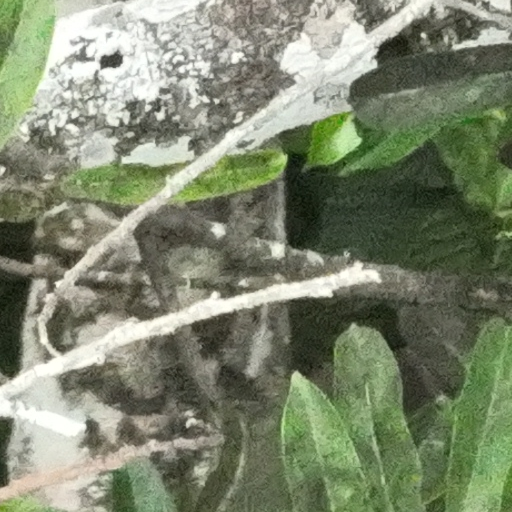
Species: Virola surinamensis
GBIF accepted scientific name: Virola surinamensis
Crown area (m\u00b2): 82.546